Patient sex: F
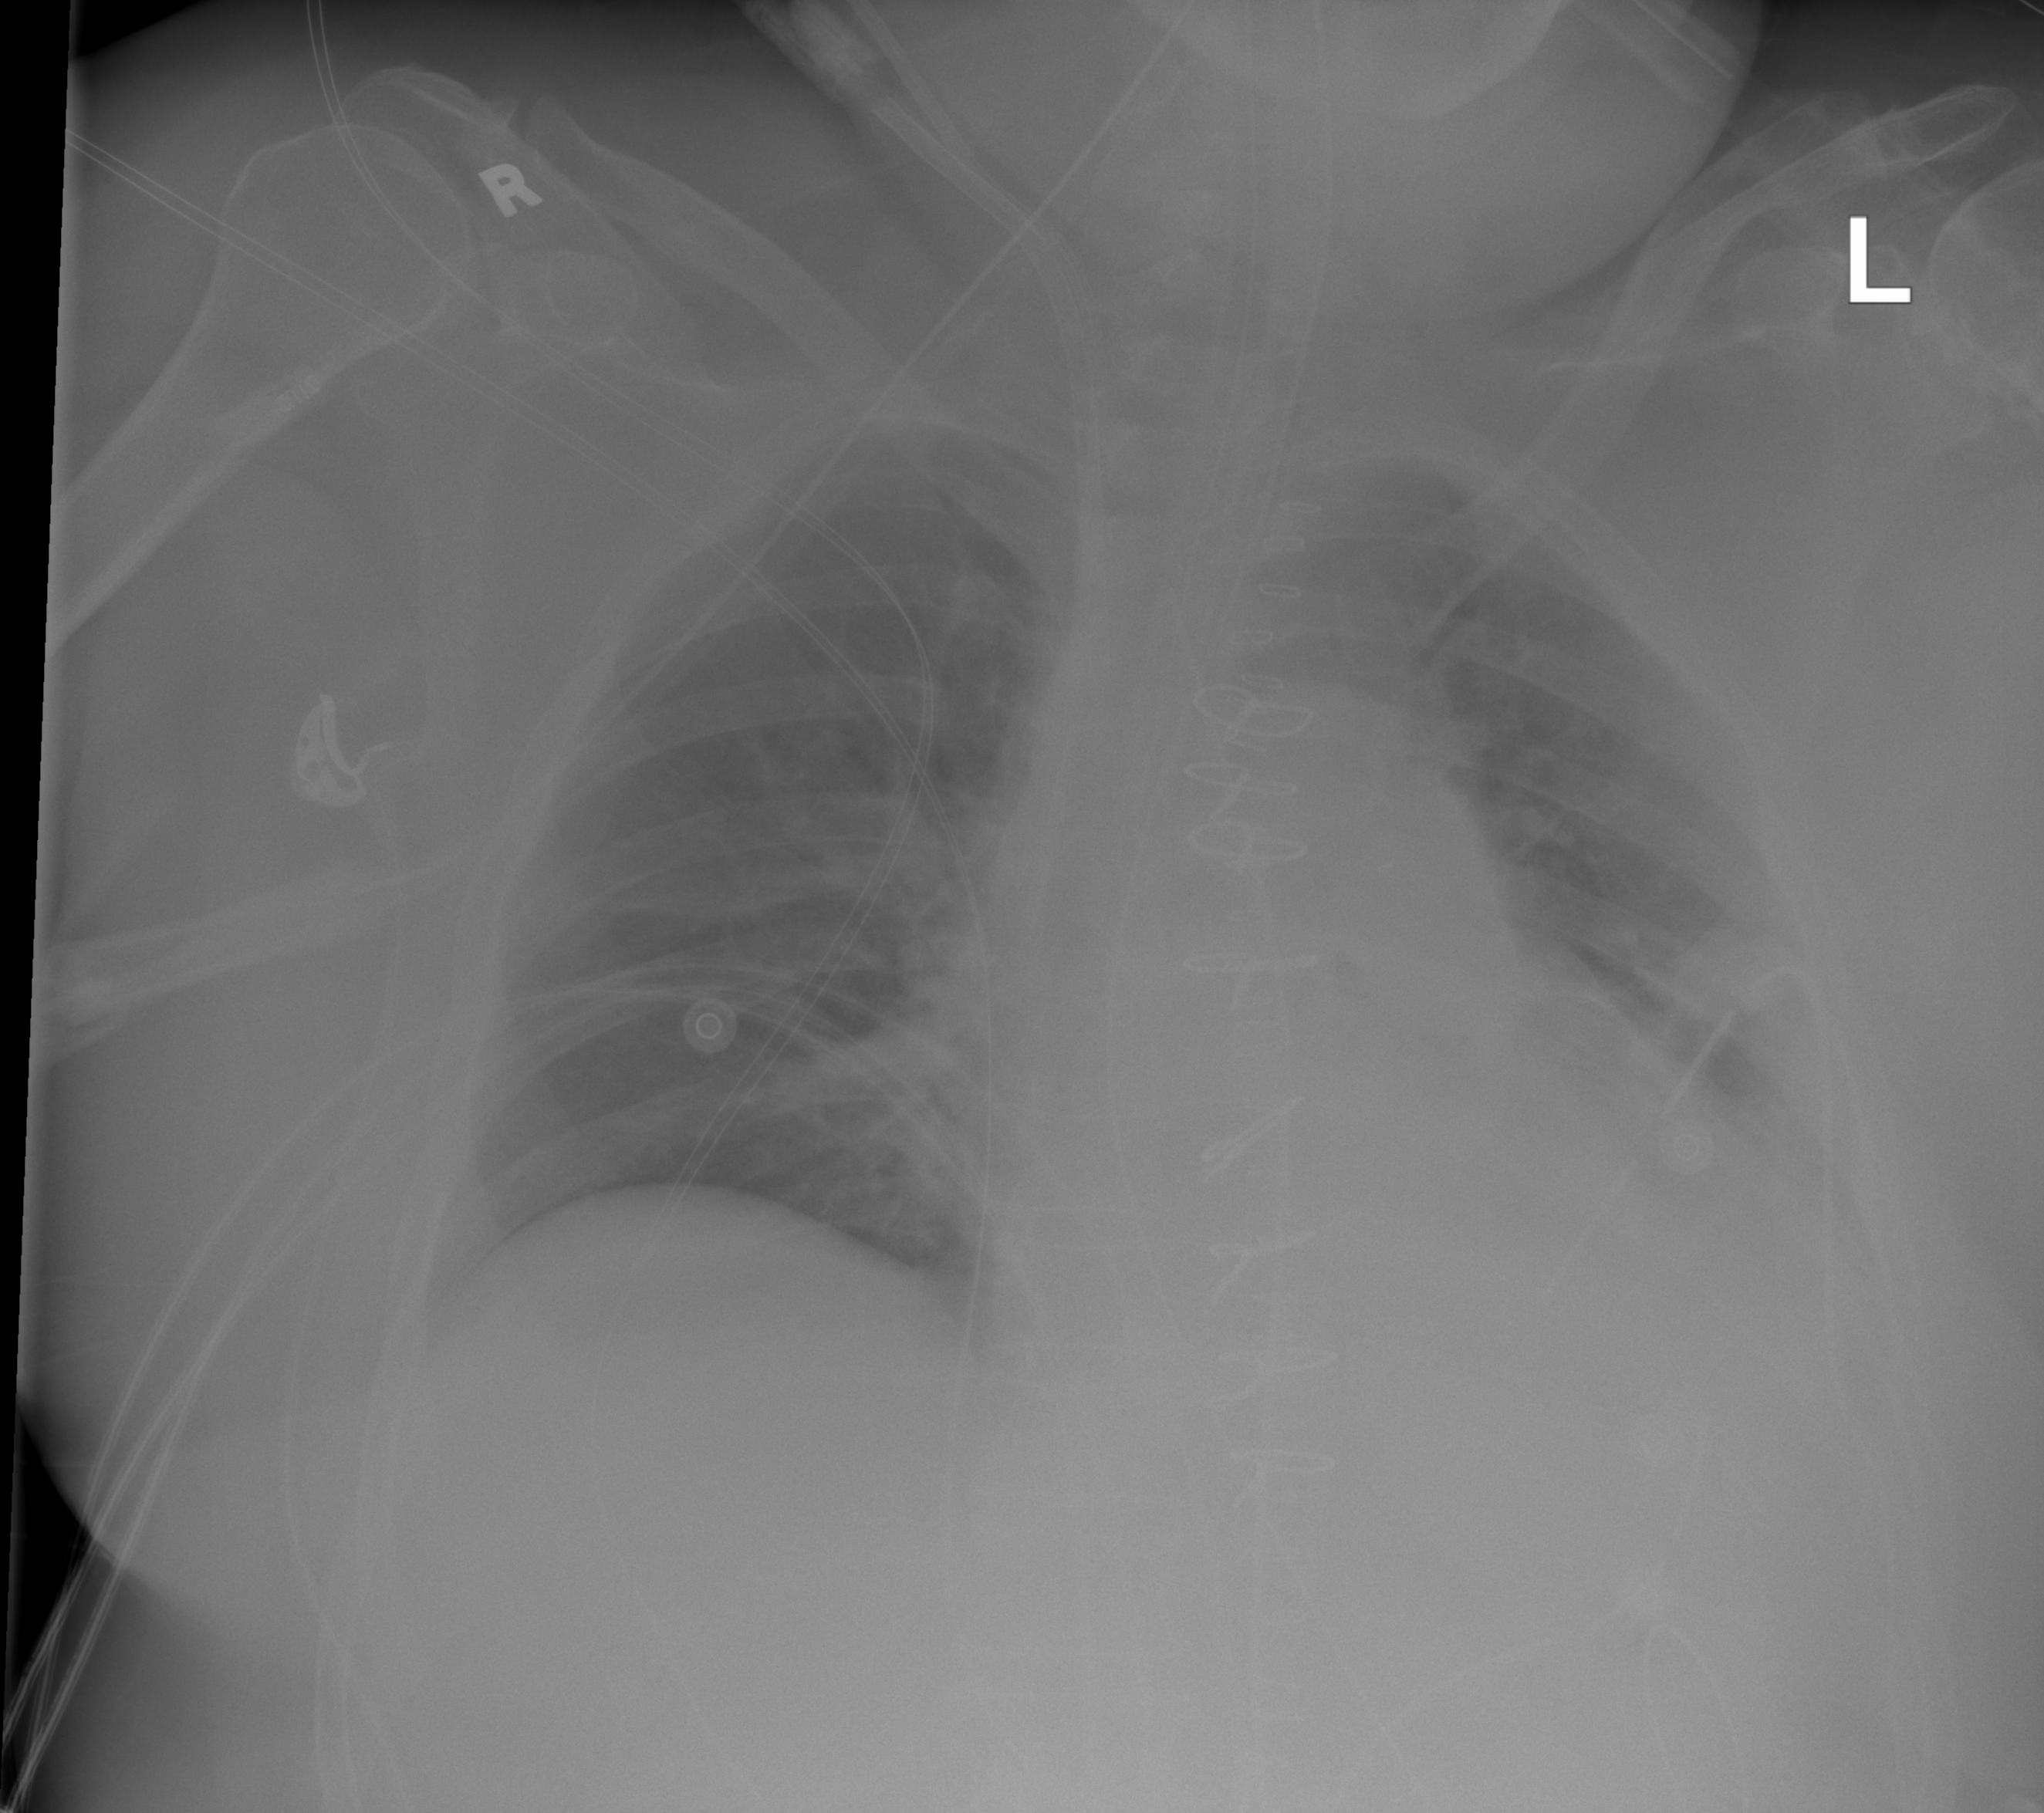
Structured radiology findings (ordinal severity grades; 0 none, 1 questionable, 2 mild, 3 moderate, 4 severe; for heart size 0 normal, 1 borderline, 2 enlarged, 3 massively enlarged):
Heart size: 2
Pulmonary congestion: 0
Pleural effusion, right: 0
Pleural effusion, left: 2
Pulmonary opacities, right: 0
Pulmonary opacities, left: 1
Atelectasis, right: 0
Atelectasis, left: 2